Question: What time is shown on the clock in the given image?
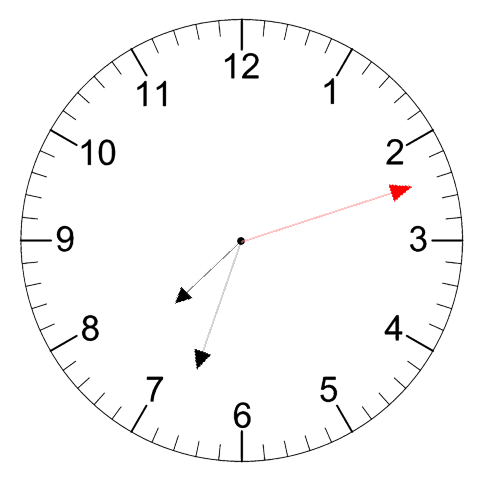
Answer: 07:33:12